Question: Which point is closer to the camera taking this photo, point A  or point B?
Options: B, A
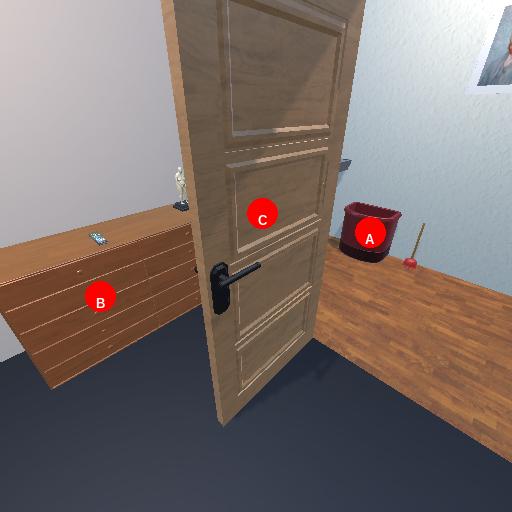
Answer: B